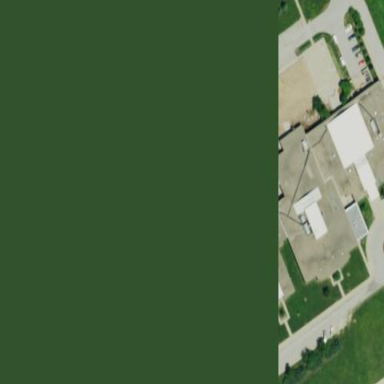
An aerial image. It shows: School building.